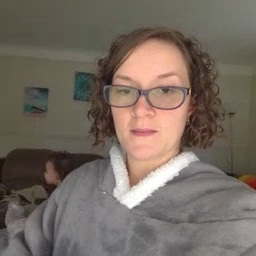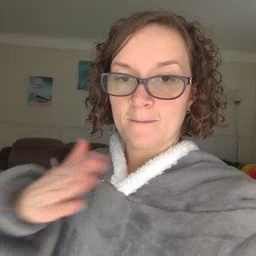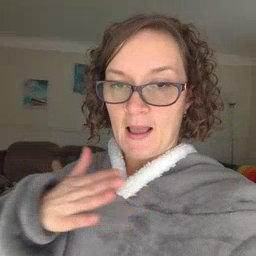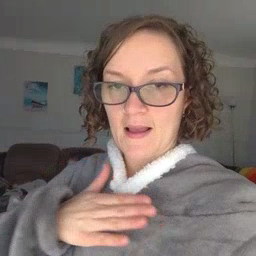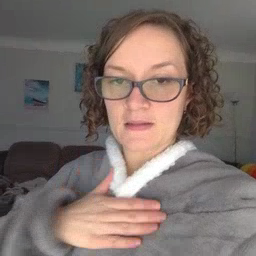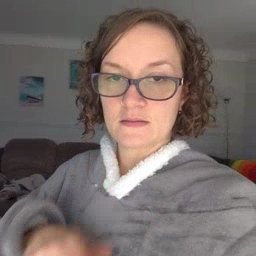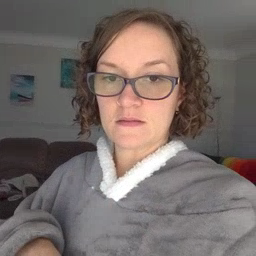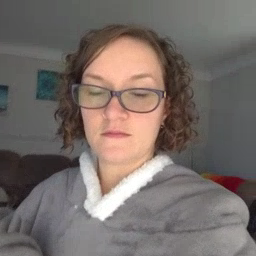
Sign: minemy